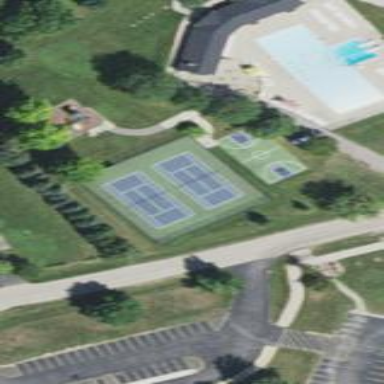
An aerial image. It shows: Tennis court on the leisure land pitch.